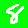
Digit: 8